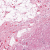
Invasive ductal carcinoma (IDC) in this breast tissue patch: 0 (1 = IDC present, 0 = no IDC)